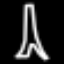
Label: The Eiffel Tower